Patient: sex M, age 45
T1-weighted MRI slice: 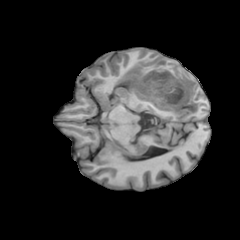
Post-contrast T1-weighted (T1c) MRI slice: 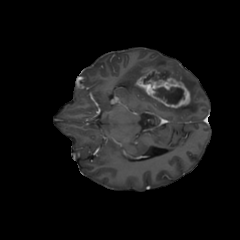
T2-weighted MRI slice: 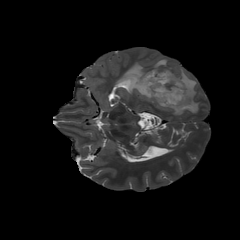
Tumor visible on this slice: yes
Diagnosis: Glioblastoma, IDH-wildtype
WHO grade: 4